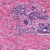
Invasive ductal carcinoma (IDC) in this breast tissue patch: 0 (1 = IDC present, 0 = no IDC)